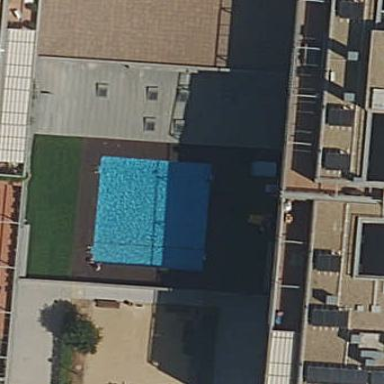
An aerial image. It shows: Swimming pool located in leisure land.